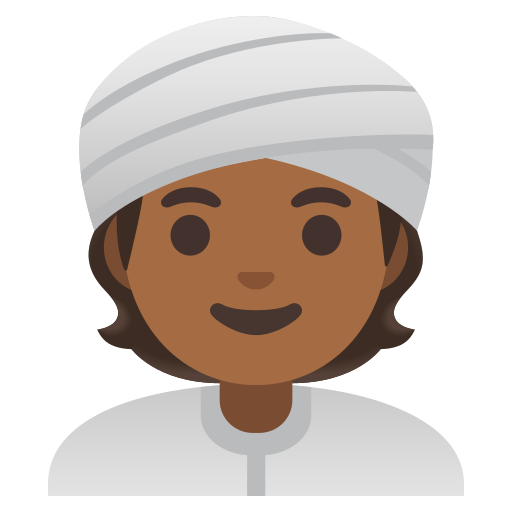
Emoji: 👳🏾